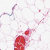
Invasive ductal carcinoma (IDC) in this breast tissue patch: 0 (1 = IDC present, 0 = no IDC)